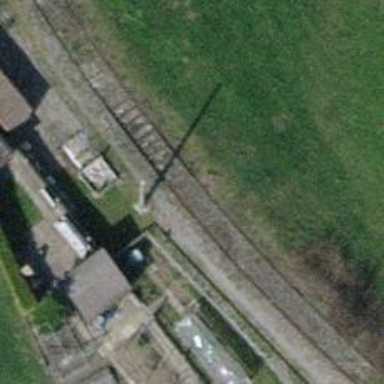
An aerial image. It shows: Disused railway spur line.